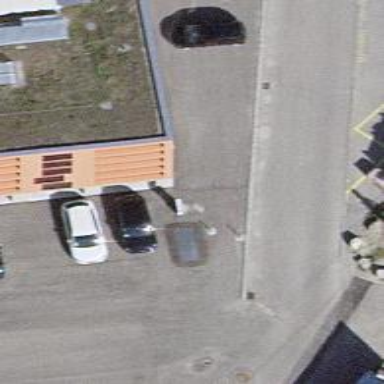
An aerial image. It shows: Bollard barrier.